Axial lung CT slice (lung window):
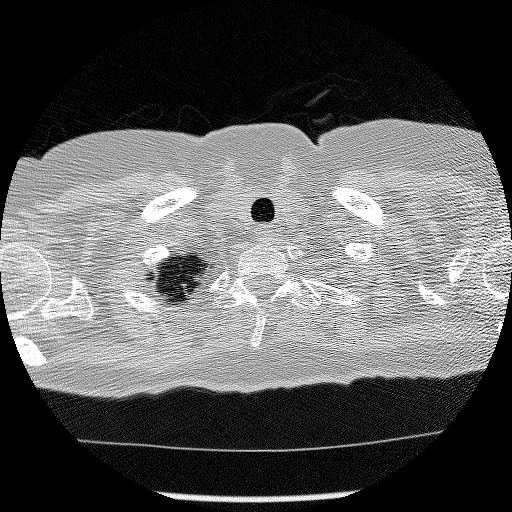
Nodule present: no